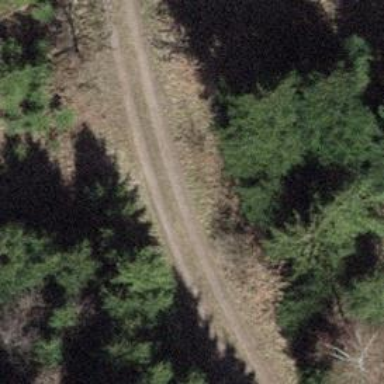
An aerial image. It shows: Compacted track road with grade3 tracktype.